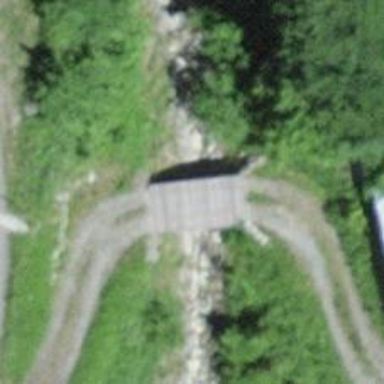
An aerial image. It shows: Paved track on bridge with grade 1 track type.